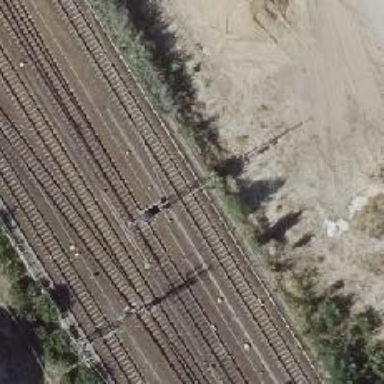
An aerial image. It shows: Railway milestone with catenary mast.